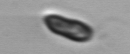
Label: Chrysochromulina